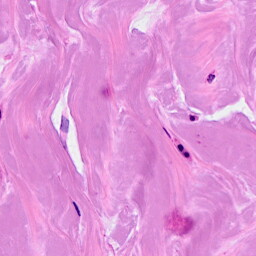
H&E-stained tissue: Breast